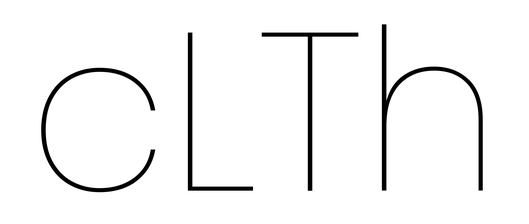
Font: Poppins-Thin